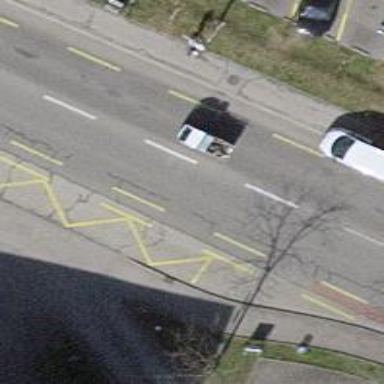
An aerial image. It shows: Secondary road with cycling lane on both sides. The surface of the road is asphalt.